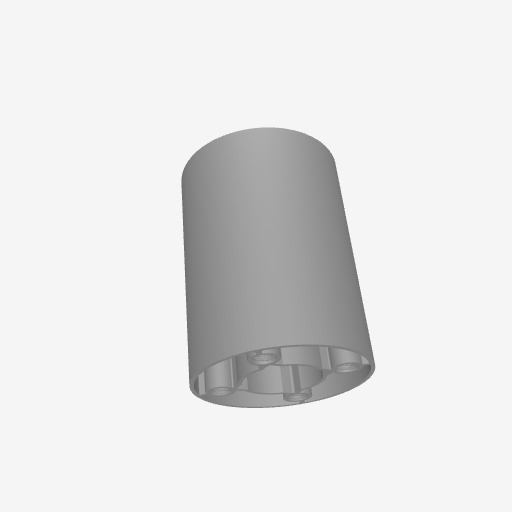
Part: GoTUBE43